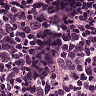
Metastatic tissue present: yes